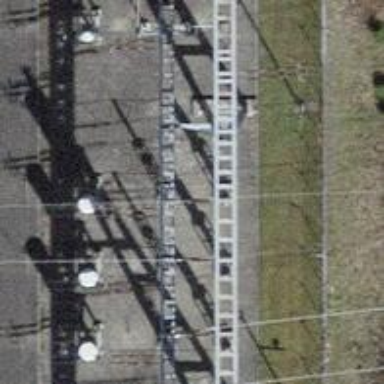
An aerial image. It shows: Three power lines with cables.